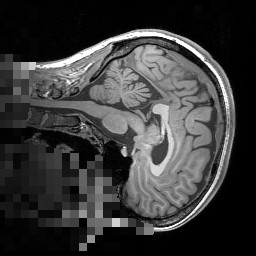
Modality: T1w
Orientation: sagittal
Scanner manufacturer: siemens
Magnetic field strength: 3 T
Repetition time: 1.5 s
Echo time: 0.00291 s